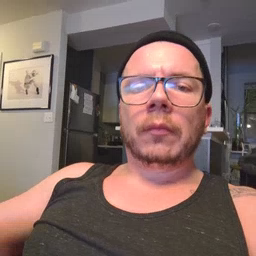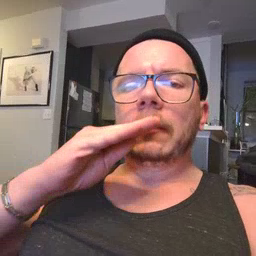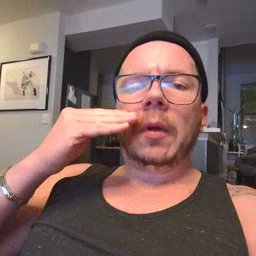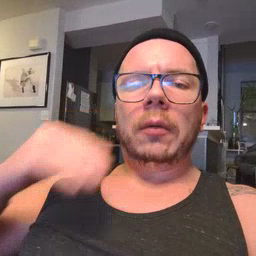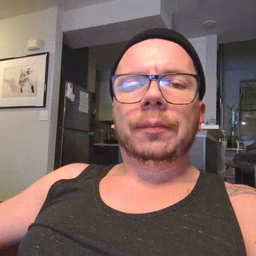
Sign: smile